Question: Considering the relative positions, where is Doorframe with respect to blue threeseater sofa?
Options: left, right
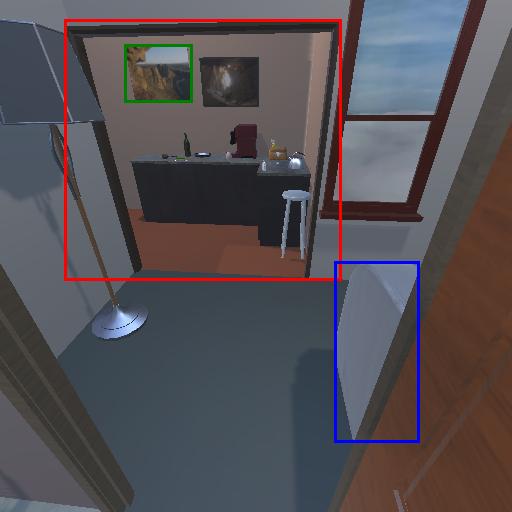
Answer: left